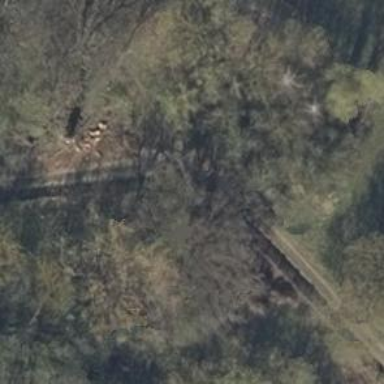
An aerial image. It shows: Grassy track with grade3 tracktype.